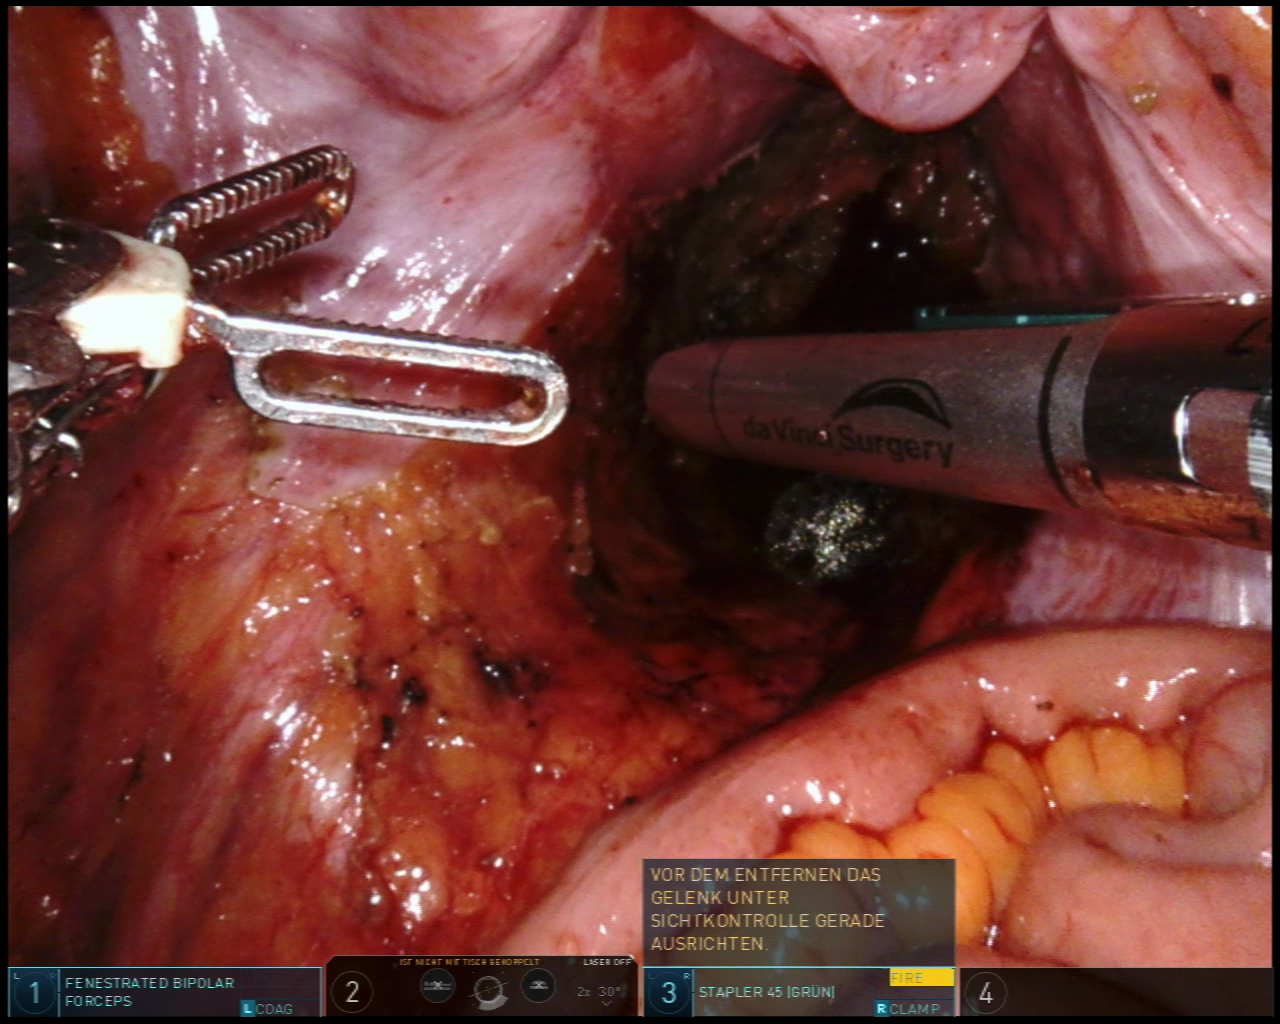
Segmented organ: ureter
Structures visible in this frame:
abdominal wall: yes
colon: no
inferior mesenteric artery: no
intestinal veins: no
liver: no
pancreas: no
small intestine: yes
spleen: no
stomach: no
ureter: yes
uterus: no
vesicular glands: no